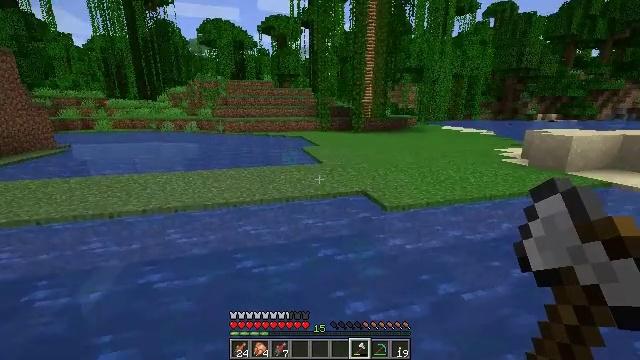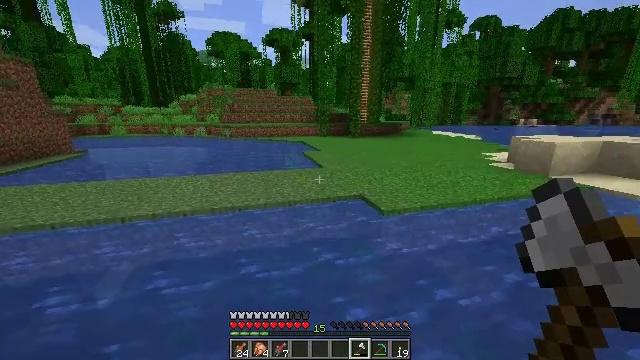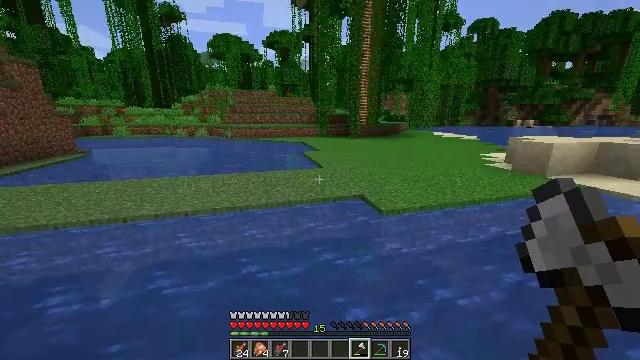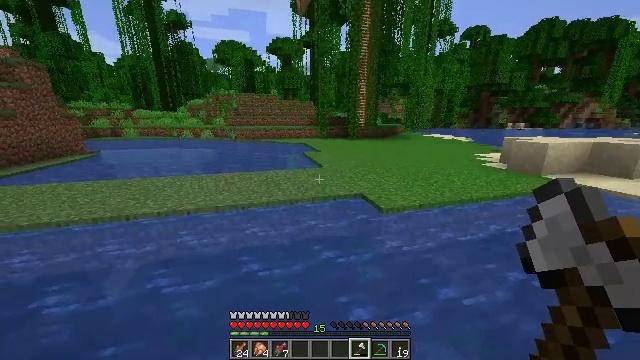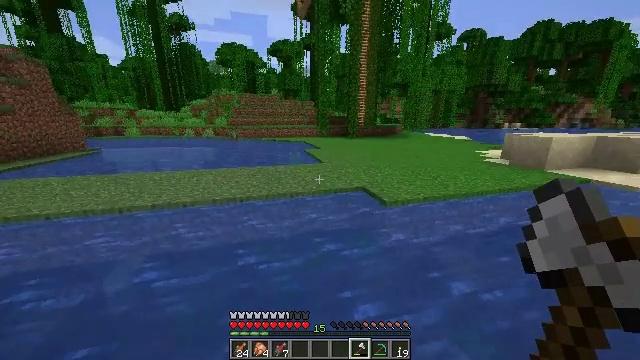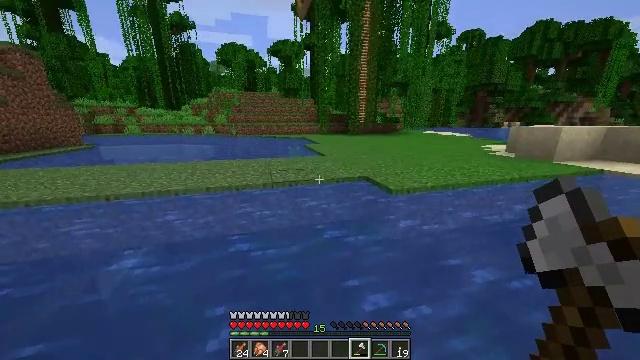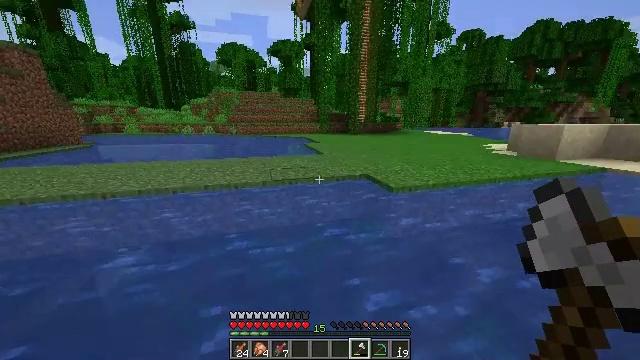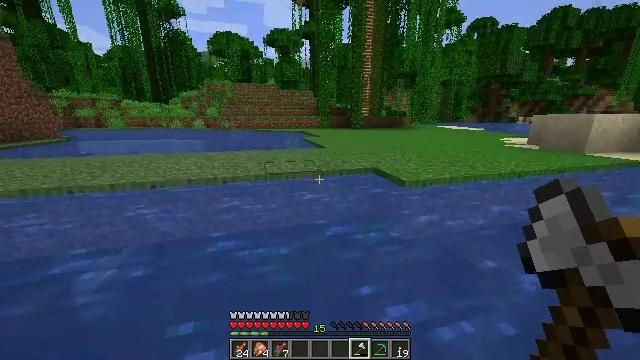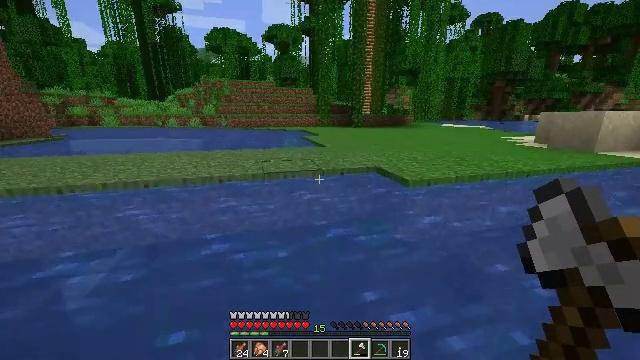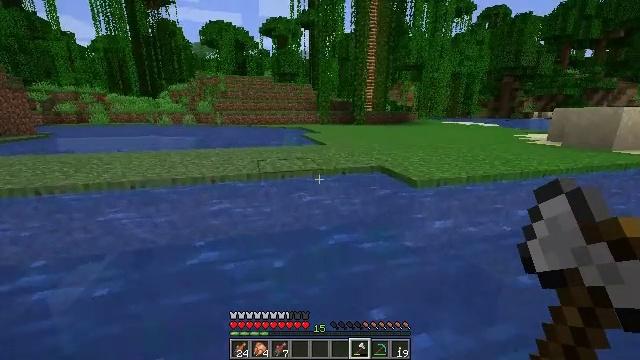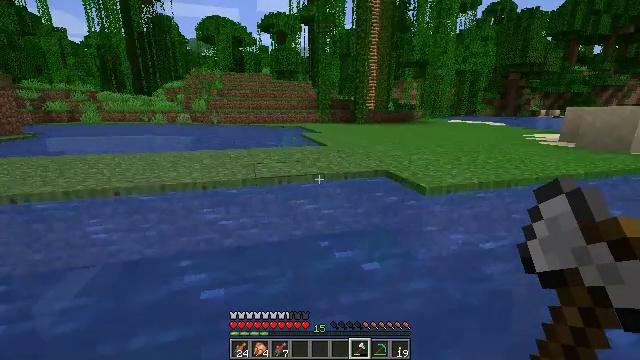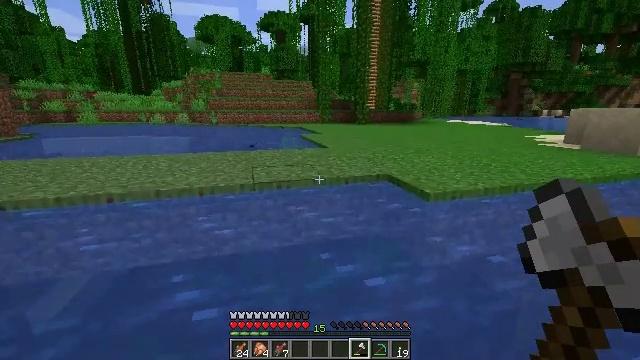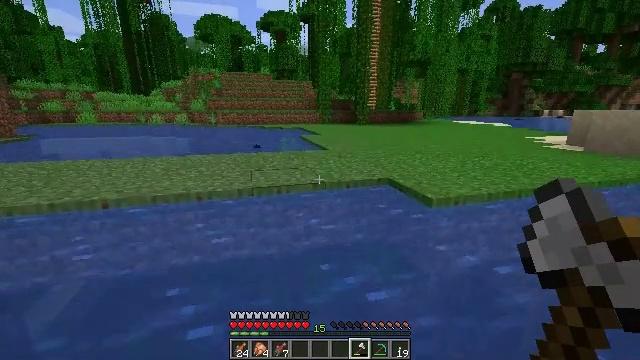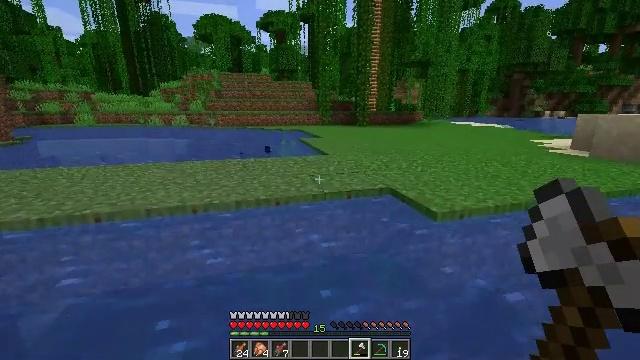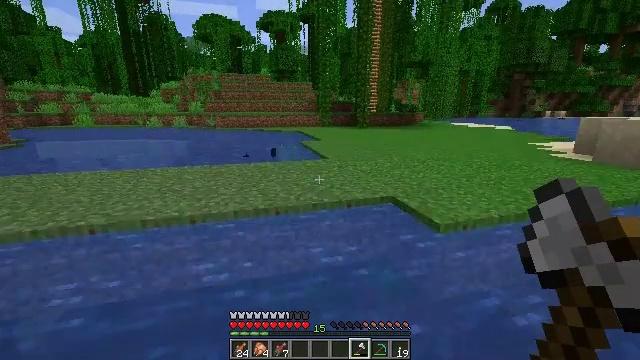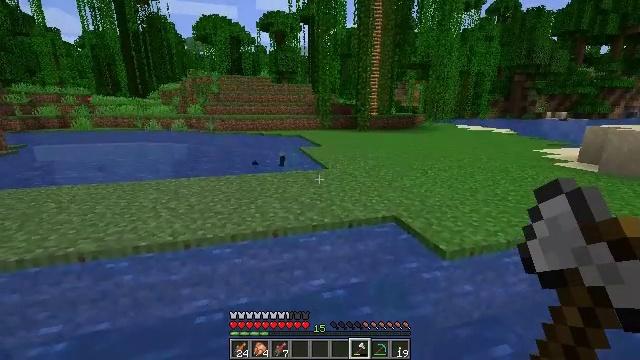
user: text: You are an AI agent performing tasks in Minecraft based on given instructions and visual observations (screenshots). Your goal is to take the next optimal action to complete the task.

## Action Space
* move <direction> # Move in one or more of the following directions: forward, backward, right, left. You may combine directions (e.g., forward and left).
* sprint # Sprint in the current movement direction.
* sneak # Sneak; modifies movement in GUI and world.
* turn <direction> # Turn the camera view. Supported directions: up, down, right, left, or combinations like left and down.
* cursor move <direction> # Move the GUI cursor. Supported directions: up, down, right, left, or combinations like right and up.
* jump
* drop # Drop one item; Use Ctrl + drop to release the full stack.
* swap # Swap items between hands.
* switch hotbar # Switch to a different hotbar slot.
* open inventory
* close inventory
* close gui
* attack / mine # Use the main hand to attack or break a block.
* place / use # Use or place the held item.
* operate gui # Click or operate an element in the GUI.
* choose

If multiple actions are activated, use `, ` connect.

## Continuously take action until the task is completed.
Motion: motion action
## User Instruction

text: Kill the salmon.
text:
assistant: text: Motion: move forward, sprint, jump
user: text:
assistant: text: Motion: move forward, jump
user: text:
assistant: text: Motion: move forward, jump
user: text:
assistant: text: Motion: move forward, jump
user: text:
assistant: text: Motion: move forward, jump
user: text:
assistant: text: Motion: move forward, jump
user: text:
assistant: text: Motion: move forward, jump
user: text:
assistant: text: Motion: move forward, jump
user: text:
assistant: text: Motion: move forward, jump
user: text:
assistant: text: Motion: move forward, sprint, jump
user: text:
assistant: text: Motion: move forward, sprint, jump
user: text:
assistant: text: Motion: move forward, sprint, jump
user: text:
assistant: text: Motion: move forward, sprint, jump
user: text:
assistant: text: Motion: move forward, sprint, jump
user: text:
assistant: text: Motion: move forward, sprint, jump
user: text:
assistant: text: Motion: move forward, sprint, jump
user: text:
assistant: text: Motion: move forward, sprint, jump
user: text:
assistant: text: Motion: move forward, sprint, jump
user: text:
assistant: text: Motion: move forward, sprint, jump
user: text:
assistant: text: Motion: move forward, sprint, jump
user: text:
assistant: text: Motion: move forward, sprint, jump
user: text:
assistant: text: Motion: move forward, sprint, jump
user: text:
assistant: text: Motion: move forward, sprint, jump
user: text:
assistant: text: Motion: move forward, sprint, jump
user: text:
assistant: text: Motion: move forward, sprint, jump
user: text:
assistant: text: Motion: move forward, sprint, jump
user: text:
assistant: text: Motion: move forward, sprint, jump
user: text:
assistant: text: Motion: move forward, sprint, jump
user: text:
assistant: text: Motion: move forward, sprint, jump
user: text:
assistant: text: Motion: move forward, sprint, jump